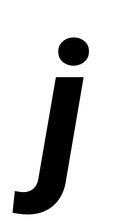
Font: Roboto-Italic_ExtraBold_Italic